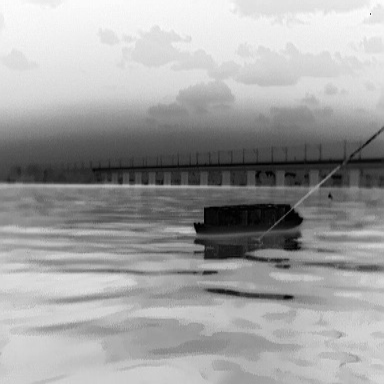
There is a fishing_boat in the infrared image.